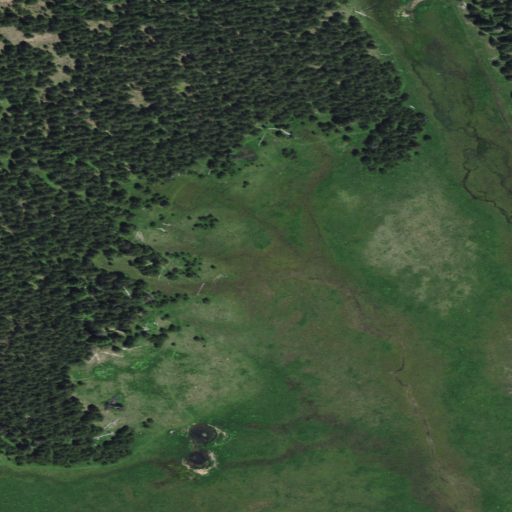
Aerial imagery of plain(s) in Oregon named Martin Prairie containing herbaceous wetlands, evergreen forest, and woody wetlands